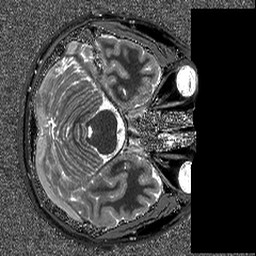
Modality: T1map
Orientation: axial
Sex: male